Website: home-depot
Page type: cart
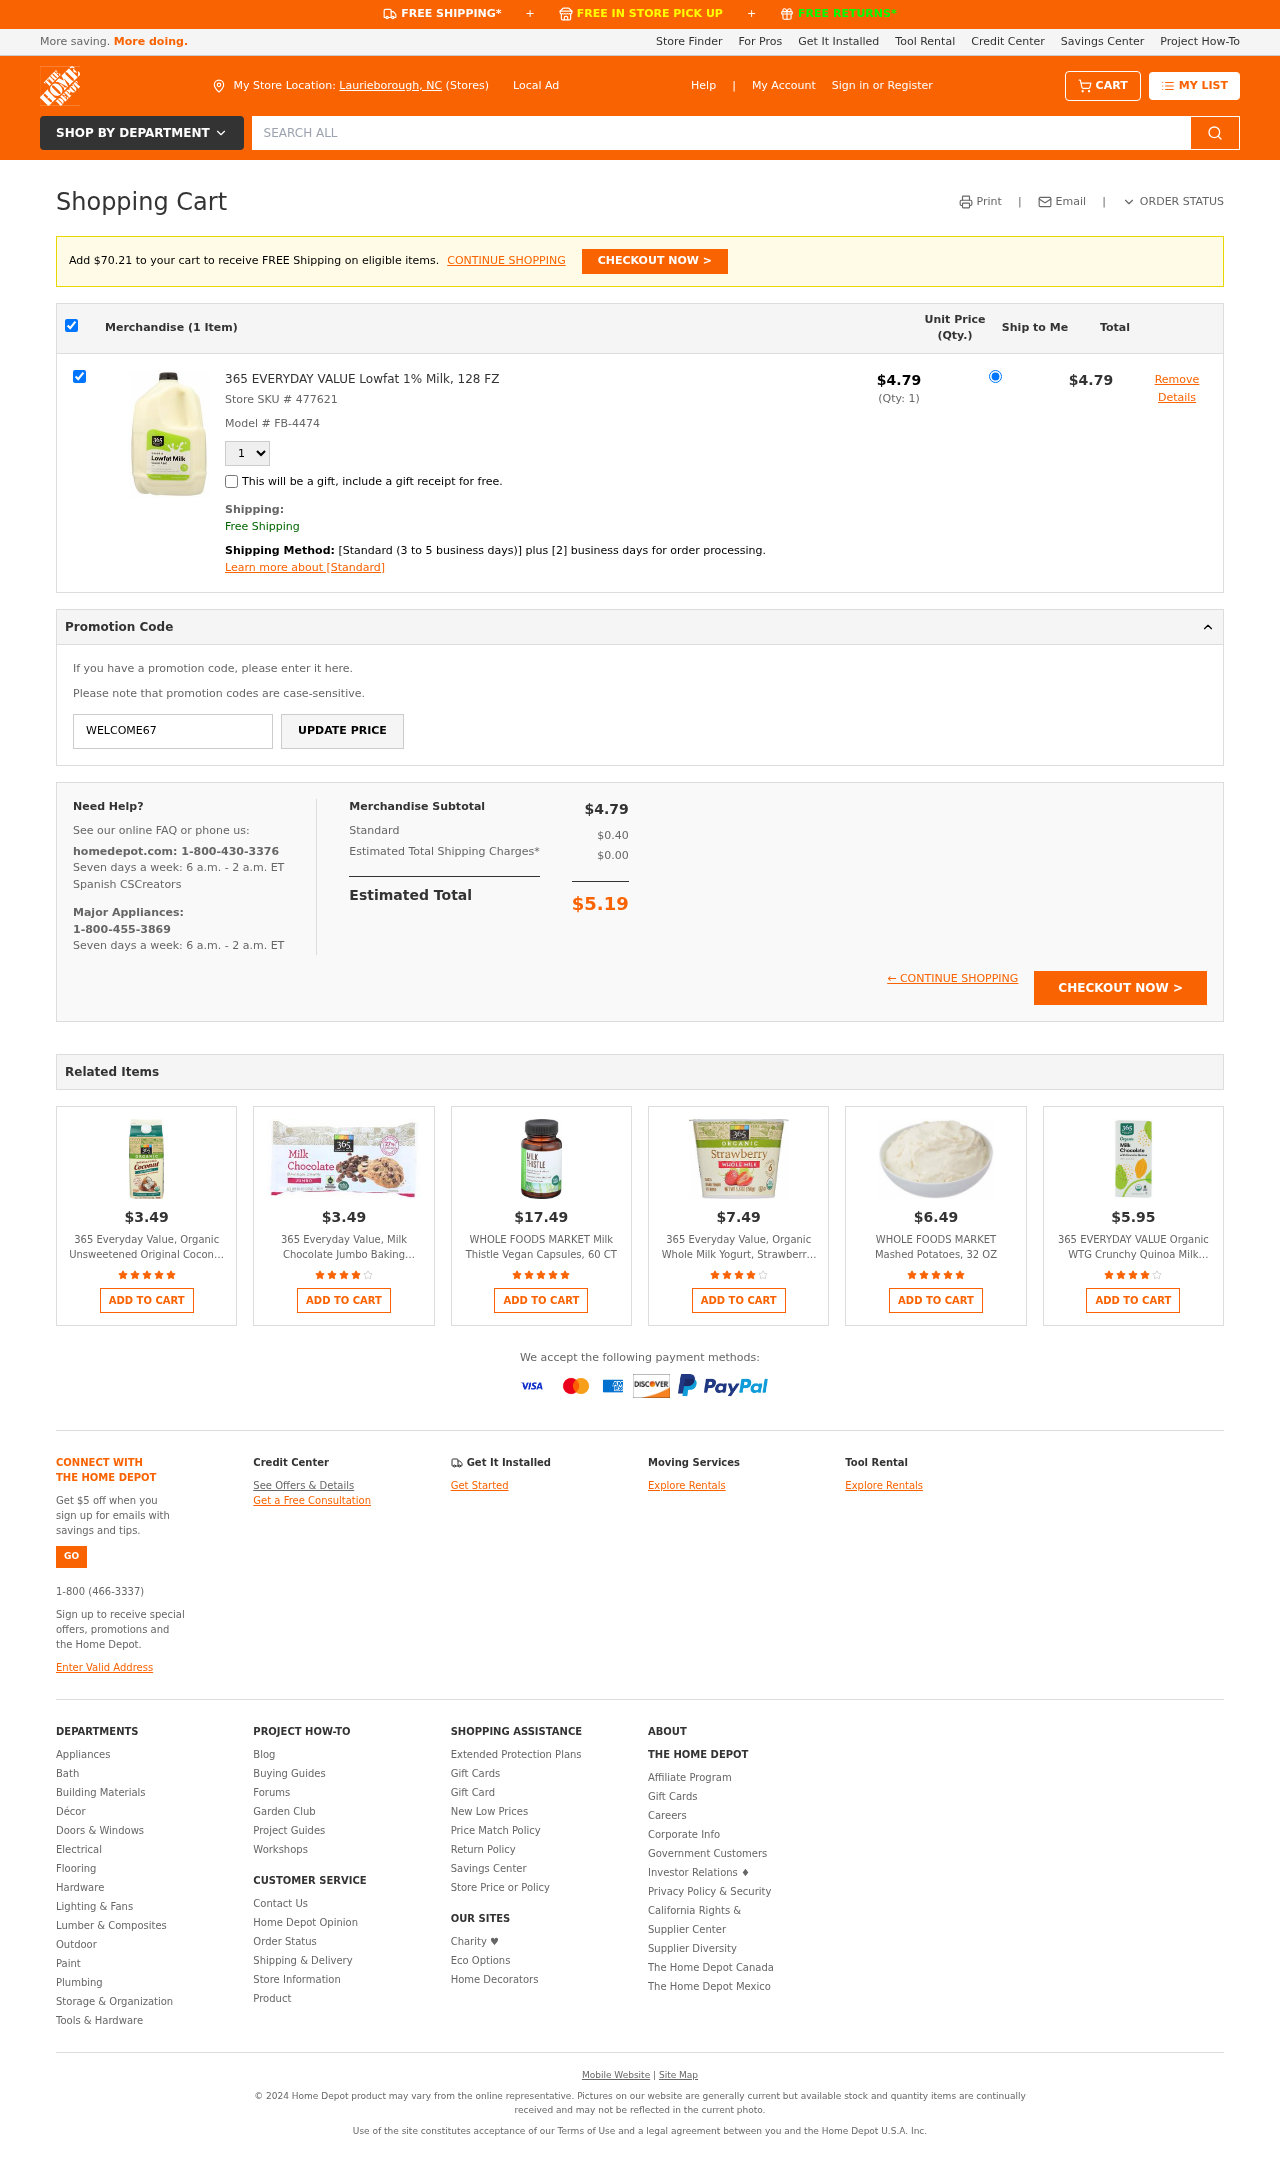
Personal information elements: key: PII_CITY_STATE
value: Laurieborough, NC
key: PII_PROMO_CODE
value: WELCOME67
Product elements: key: PRODUCT1_NAME
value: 365 EVERYDAY VALUE Lowfat 1% Milk, 128 FZ
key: PRODUCT1_PRICE
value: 4.79
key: PRODUCT1_QUANTITY
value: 1
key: PRODUCT2_NAME
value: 365 Everyday Value, Organic Unsweetened Original Coconut milk Beverage, 64 fl oz Casepack
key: PRODUCT2_PRICE
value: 3.49
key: PRODUCT2_RATING
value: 4.8
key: PRODUCT3_NAME
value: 365 Everyday Value, Milk Chocolate Jumbo Baking Chips, 10 oz
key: PRODUCT3_PRICE
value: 3.49
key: PRODUCT3_RATING
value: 3.6
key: PRODUCT4_NAME
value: WHOLE FOODS MARKET Milk Thistle Vegan Capsules, 60 CT
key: PRODUCT4_PRICE
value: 17.49
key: PRODUCT4_RATING
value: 4.6
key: PRODUCT5_NAME
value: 365 Everyday Value, Organic Whole Milk Yogurt, Strawberry, 5.3 oz
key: PRODUCT5_PRICE
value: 7.49
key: PRODUCT5_RATING
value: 4.2
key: PRODUCT6_NAME
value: WHOLE FOODS MARKET Mashed Potatoes, 32 OZ
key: PRODUCT6_PRICE
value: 6.49
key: PRODUCT6_RATING
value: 4.7
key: PRODUCT7_NAME
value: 365 EVERYDAY VALUE Organic WTG Crunchy Quinoa Milk Chocolate Bar, 2.8 OZ
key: PRODUCT7_PRICE
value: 5.95
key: PRODUCT7_RATING
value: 4.3
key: PRODUCT1_SKU
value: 477621
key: PRODUCT1_MODEL
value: FB-4474
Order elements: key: AMOUNT_TO_FREE_SHIPPING
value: $70.21
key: ORDER_NUM_ITEMS
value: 1
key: ORDER_SUBTOTAL
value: $4.79
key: ORDER_TAX
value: $0.40
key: ORDER_SHIPPING_COST
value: $0.00
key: ORDER_TOTAL
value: $5.19
Search elements: key: HEADER_SEARCH
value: SEARCH ALL